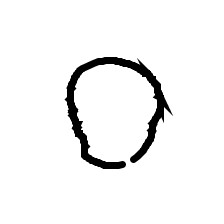
Shape: circle